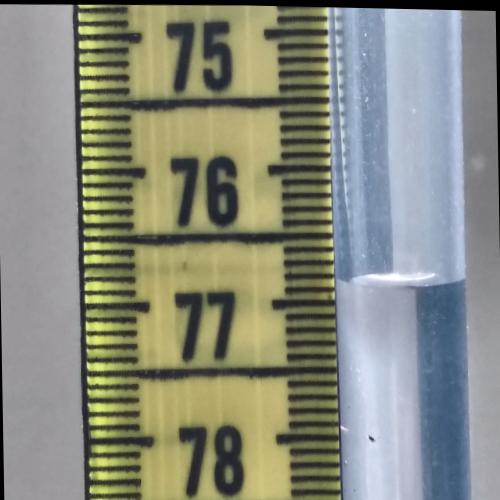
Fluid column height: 76.9 cm